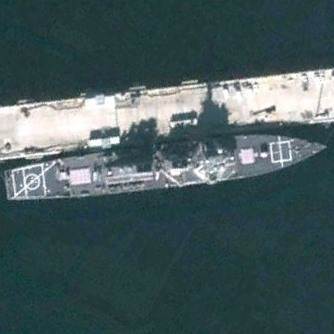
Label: destroyer